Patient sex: M
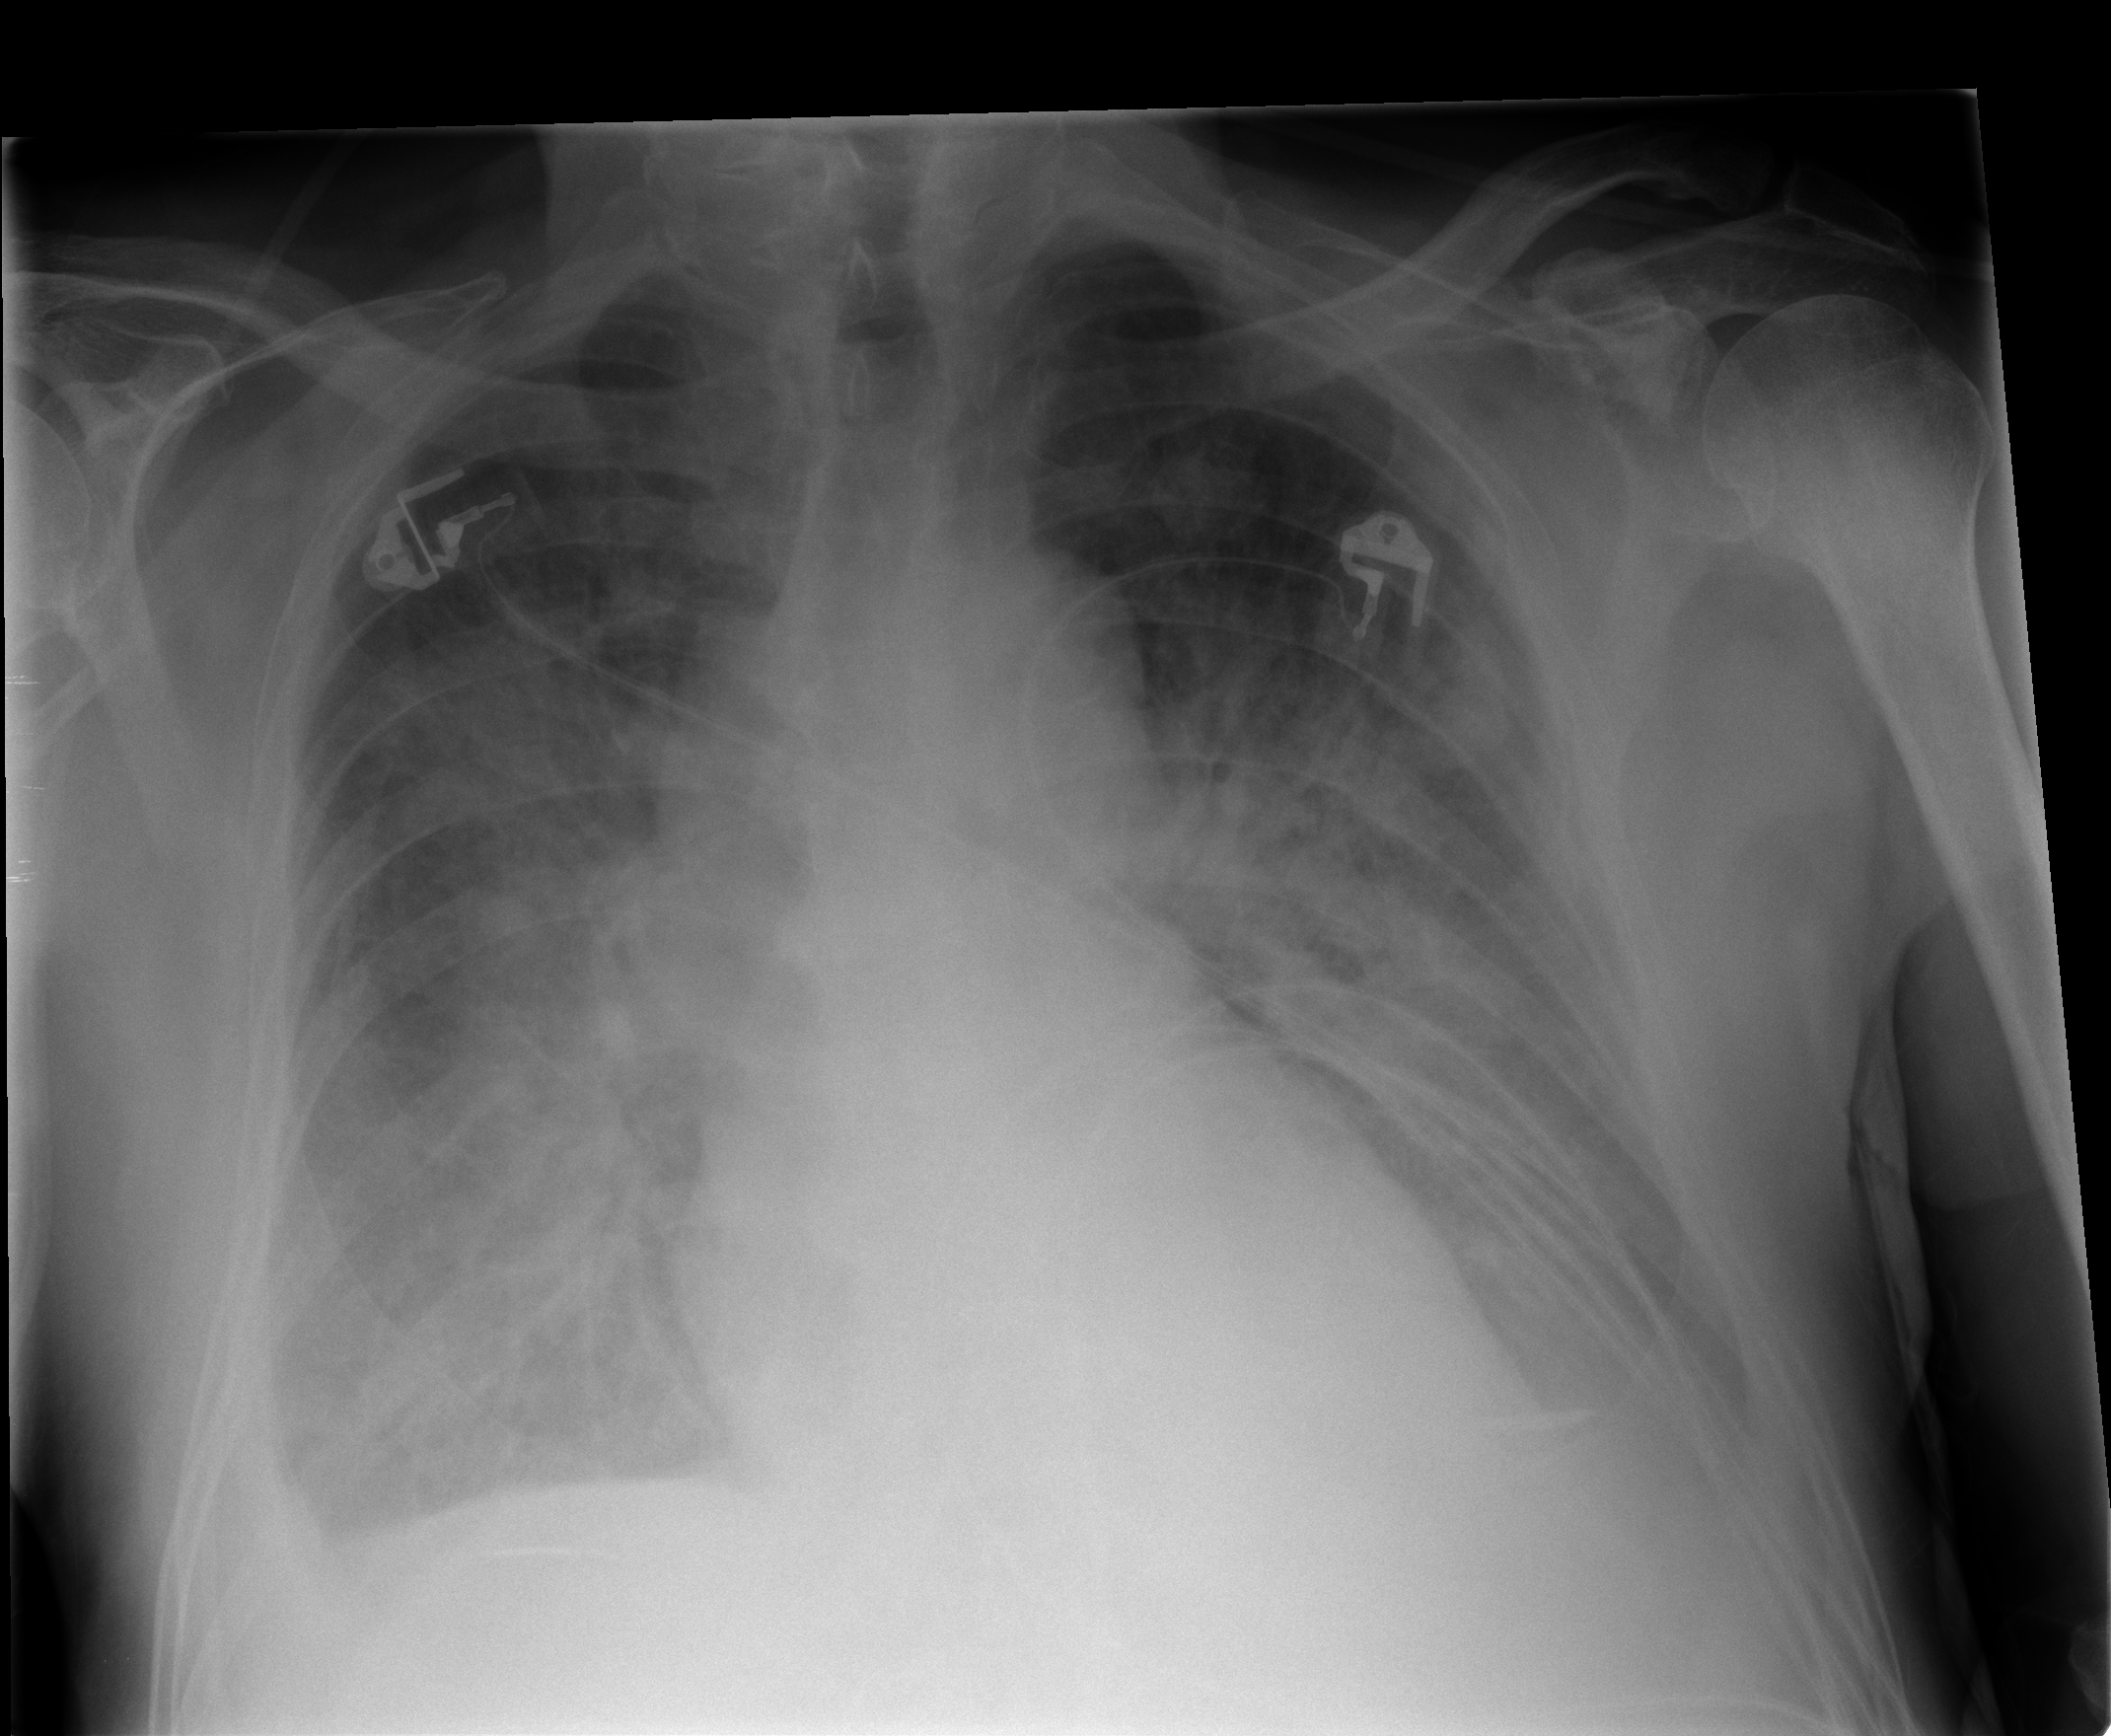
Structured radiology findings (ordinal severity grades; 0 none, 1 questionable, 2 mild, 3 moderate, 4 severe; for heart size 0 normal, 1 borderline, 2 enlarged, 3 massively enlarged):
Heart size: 0
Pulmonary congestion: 3
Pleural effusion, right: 2
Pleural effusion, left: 2
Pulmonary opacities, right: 2
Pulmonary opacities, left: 2
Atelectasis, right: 2
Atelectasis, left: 2